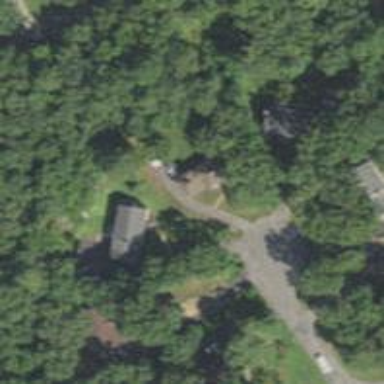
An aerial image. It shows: Driveway.